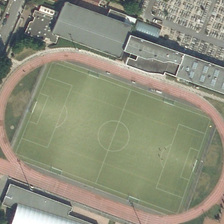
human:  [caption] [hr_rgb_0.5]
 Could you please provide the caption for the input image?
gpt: some buildings and green trees are around a playground .

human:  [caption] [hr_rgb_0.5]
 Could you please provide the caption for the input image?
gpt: some buildings and green trees are around a playground .

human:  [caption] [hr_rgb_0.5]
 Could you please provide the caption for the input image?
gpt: some buildings and green trees are around a playground .

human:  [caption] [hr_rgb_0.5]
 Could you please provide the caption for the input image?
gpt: some buildings and green trees are around a playground .

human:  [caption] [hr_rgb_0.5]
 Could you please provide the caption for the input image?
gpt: some buildings and green trees are around a playground .